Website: home-depot
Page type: billing-address
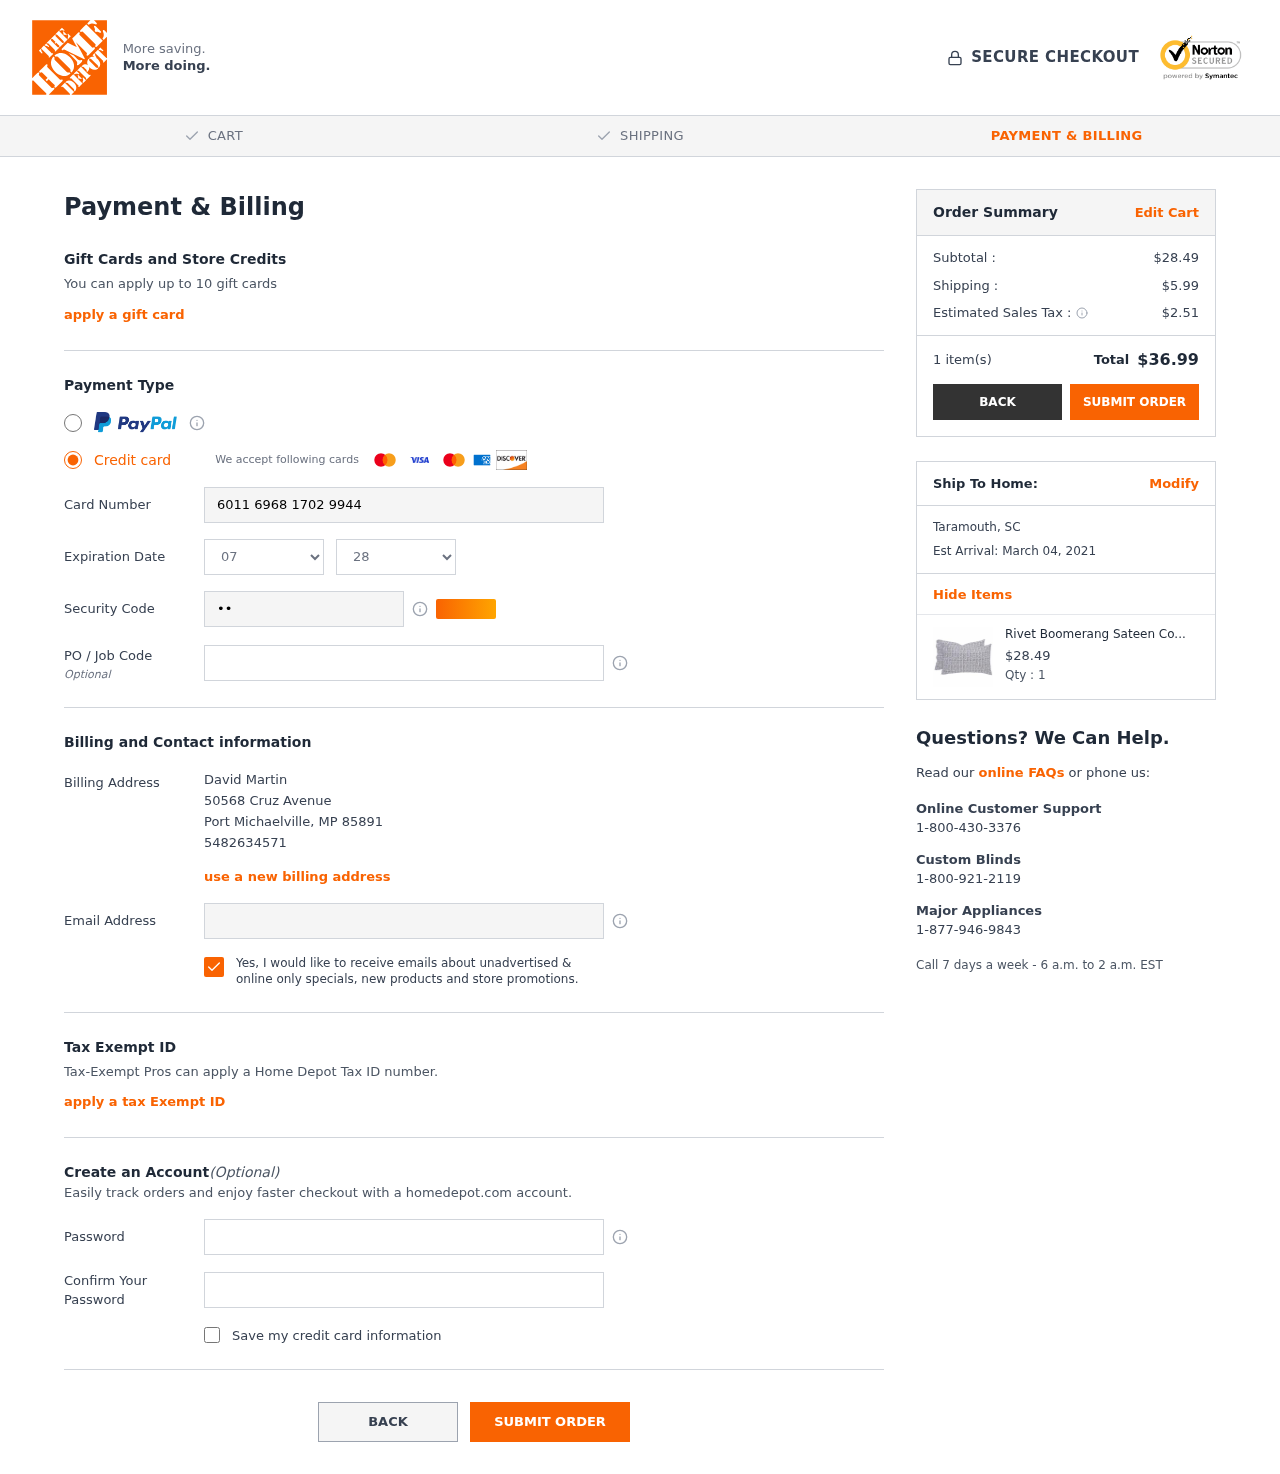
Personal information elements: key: PII_CARD_CVV
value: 285
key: PII_CARD_EXPIRY_MONTH
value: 07
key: PII_CARD_EXPIRY_YEAR
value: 28
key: PII_CARD_NUMBER
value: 6011 6968 1702 9944
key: PII_CITY
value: Port Michaelville
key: PII_CITY2
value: Taramouth
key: PII_EMAIL
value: david_martin@yahoo.com
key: PII_FULLNAME
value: David Martin
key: PII_PHONE
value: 5482634571
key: PII_POSTCODE
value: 85891
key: PII_STATE_ABBR
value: MP
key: PII_STATE_ABBR2
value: SC
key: PII_STREET
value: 50568 Cruz Avenue
Product elements: key: PRODUCT1_NAME
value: Rivet Boomerang Sateen Cotton Pillowcase Set
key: PRODUCT1_PRICE
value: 28.49
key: PRODUCT1_QUANTITY
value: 1
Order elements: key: ORDER_SUBTOTAL
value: $28.49
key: ORDER_SHIPPING_COST
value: $5.99
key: ORDER_TAX
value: $2.51
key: ORDER_NUM_ITEMS
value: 1 item(s)
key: ORDER_TOTAL
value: $36.99
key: ORDER_DELIVERY_DATE
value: Est Arrival: March 04, 2021